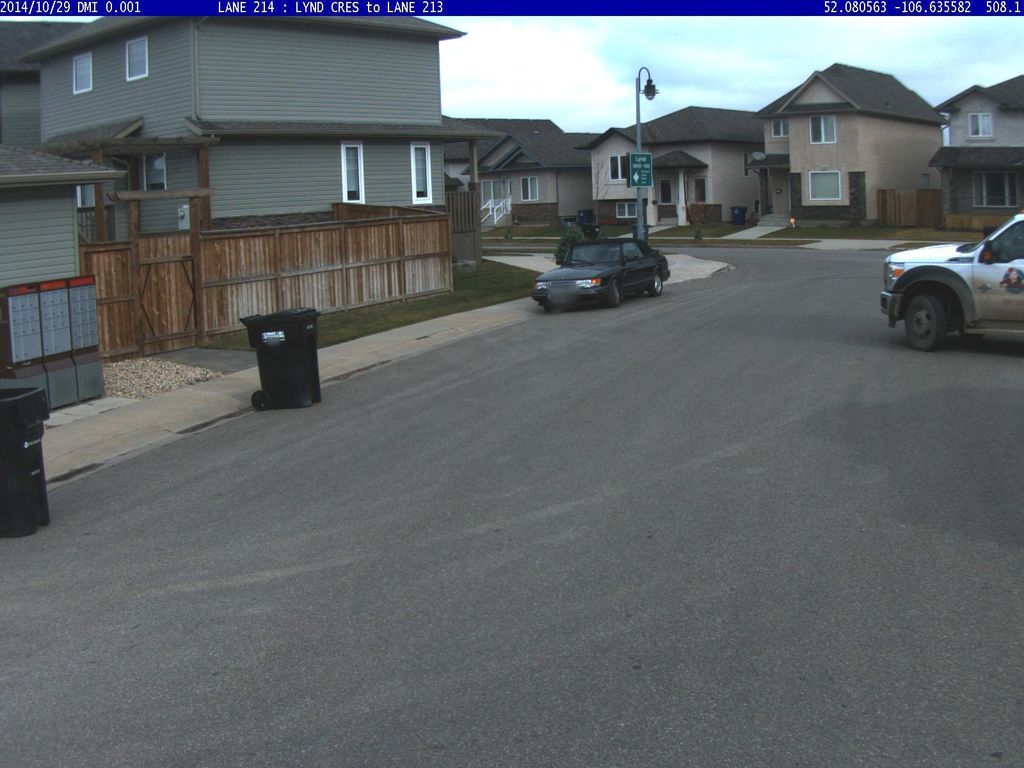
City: saskatoon